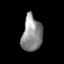
Tissue: prostate
Cell type: Myeloid cells
Senescence score: 0.2604
Nuclear area (px): 704
Mean DAPI intensity: 140.788